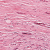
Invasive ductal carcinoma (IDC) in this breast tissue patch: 1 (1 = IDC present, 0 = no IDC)